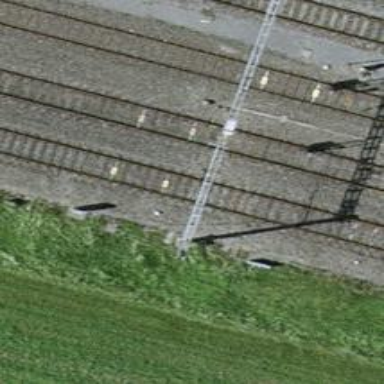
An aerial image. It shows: Railway signal.